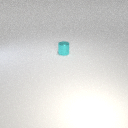
small cyan metal cylinder